Aerial crown-view tile of a tropical tree (Barro Colorado Island, Panama), acquired 20250124:
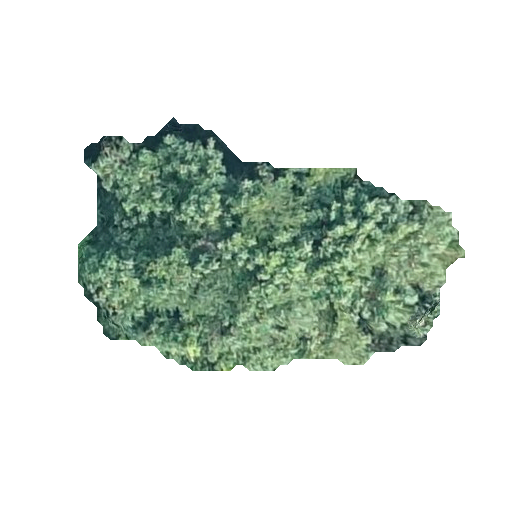
Species: Hieronyma alchorneoides
GBIF accepted scientific name: Hieronyma alchorneoides
Crown area: 102.407 m²